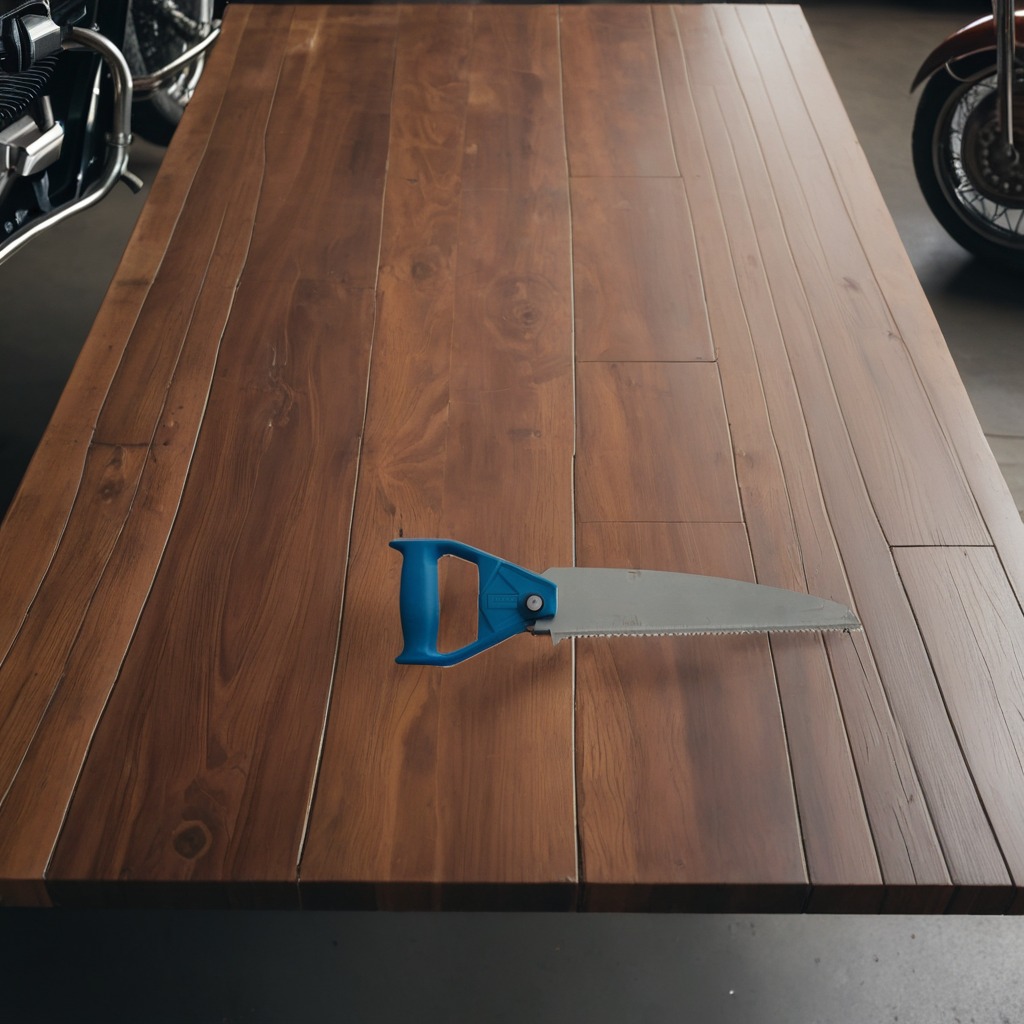
A handheld metal saw is lying on an oil-spilled wooden table in a vintage motorcycle garage.